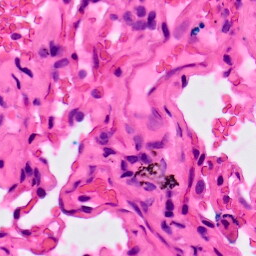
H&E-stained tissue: Lung